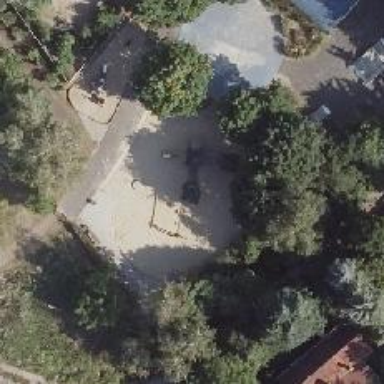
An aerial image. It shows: Playground with rope bridge.